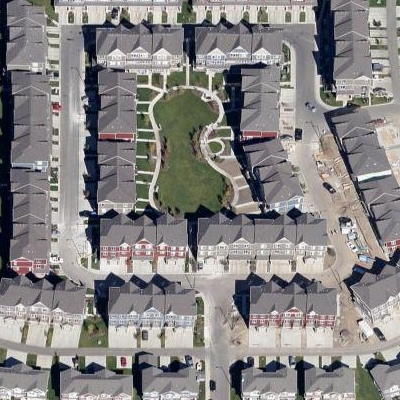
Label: fResident